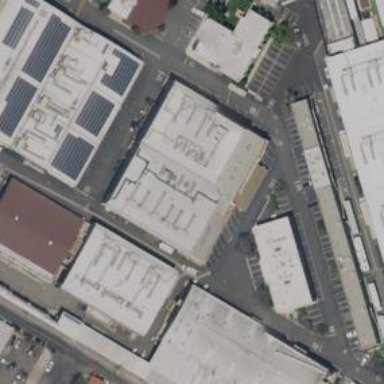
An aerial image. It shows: Industrial building.